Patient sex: M
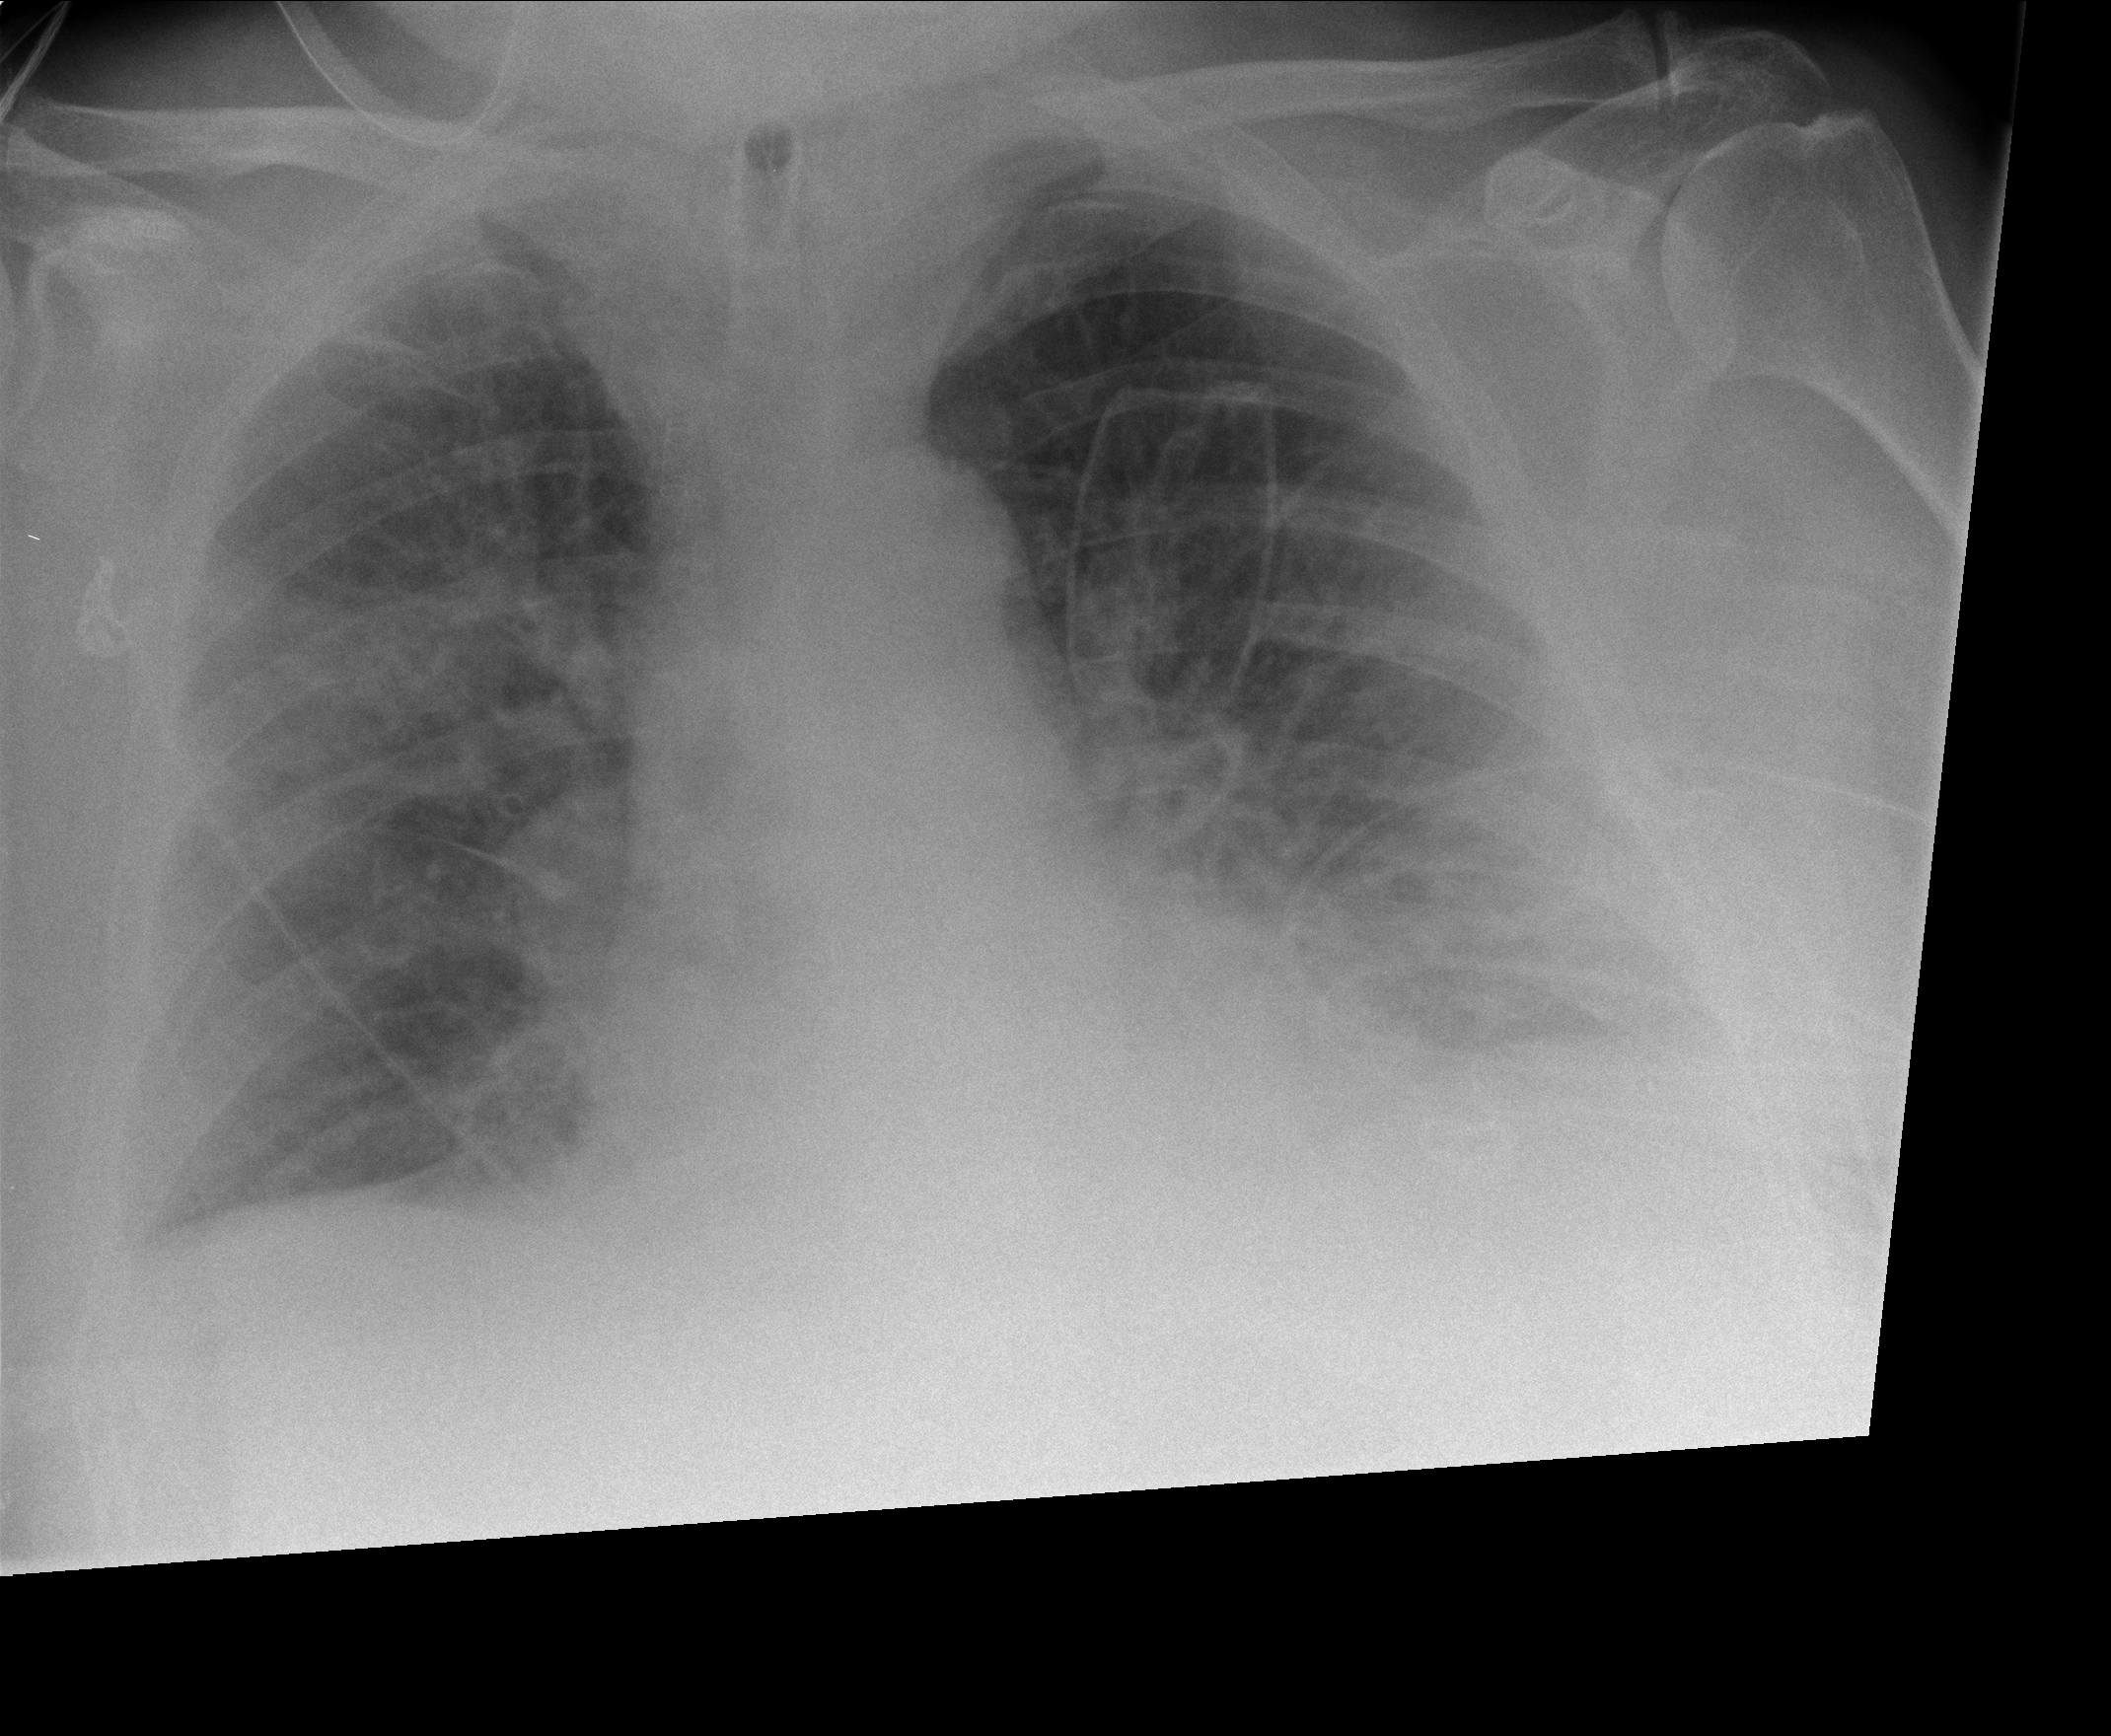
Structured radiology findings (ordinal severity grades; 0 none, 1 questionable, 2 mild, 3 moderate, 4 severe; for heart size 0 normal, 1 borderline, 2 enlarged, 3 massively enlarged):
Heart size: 0
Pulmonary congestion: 2
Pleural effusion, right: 0
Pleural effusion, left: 2
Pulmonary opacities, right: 2
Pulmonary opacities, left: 0
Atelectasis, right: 0
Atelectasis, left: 2